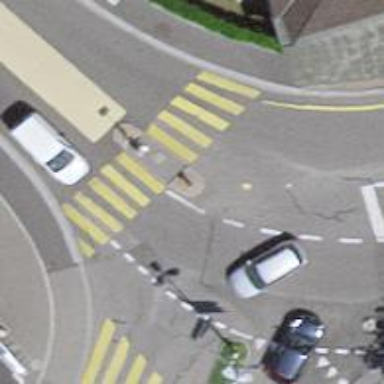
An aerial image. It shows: Marked crossing with pedestrian island.